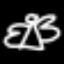
Label: angel